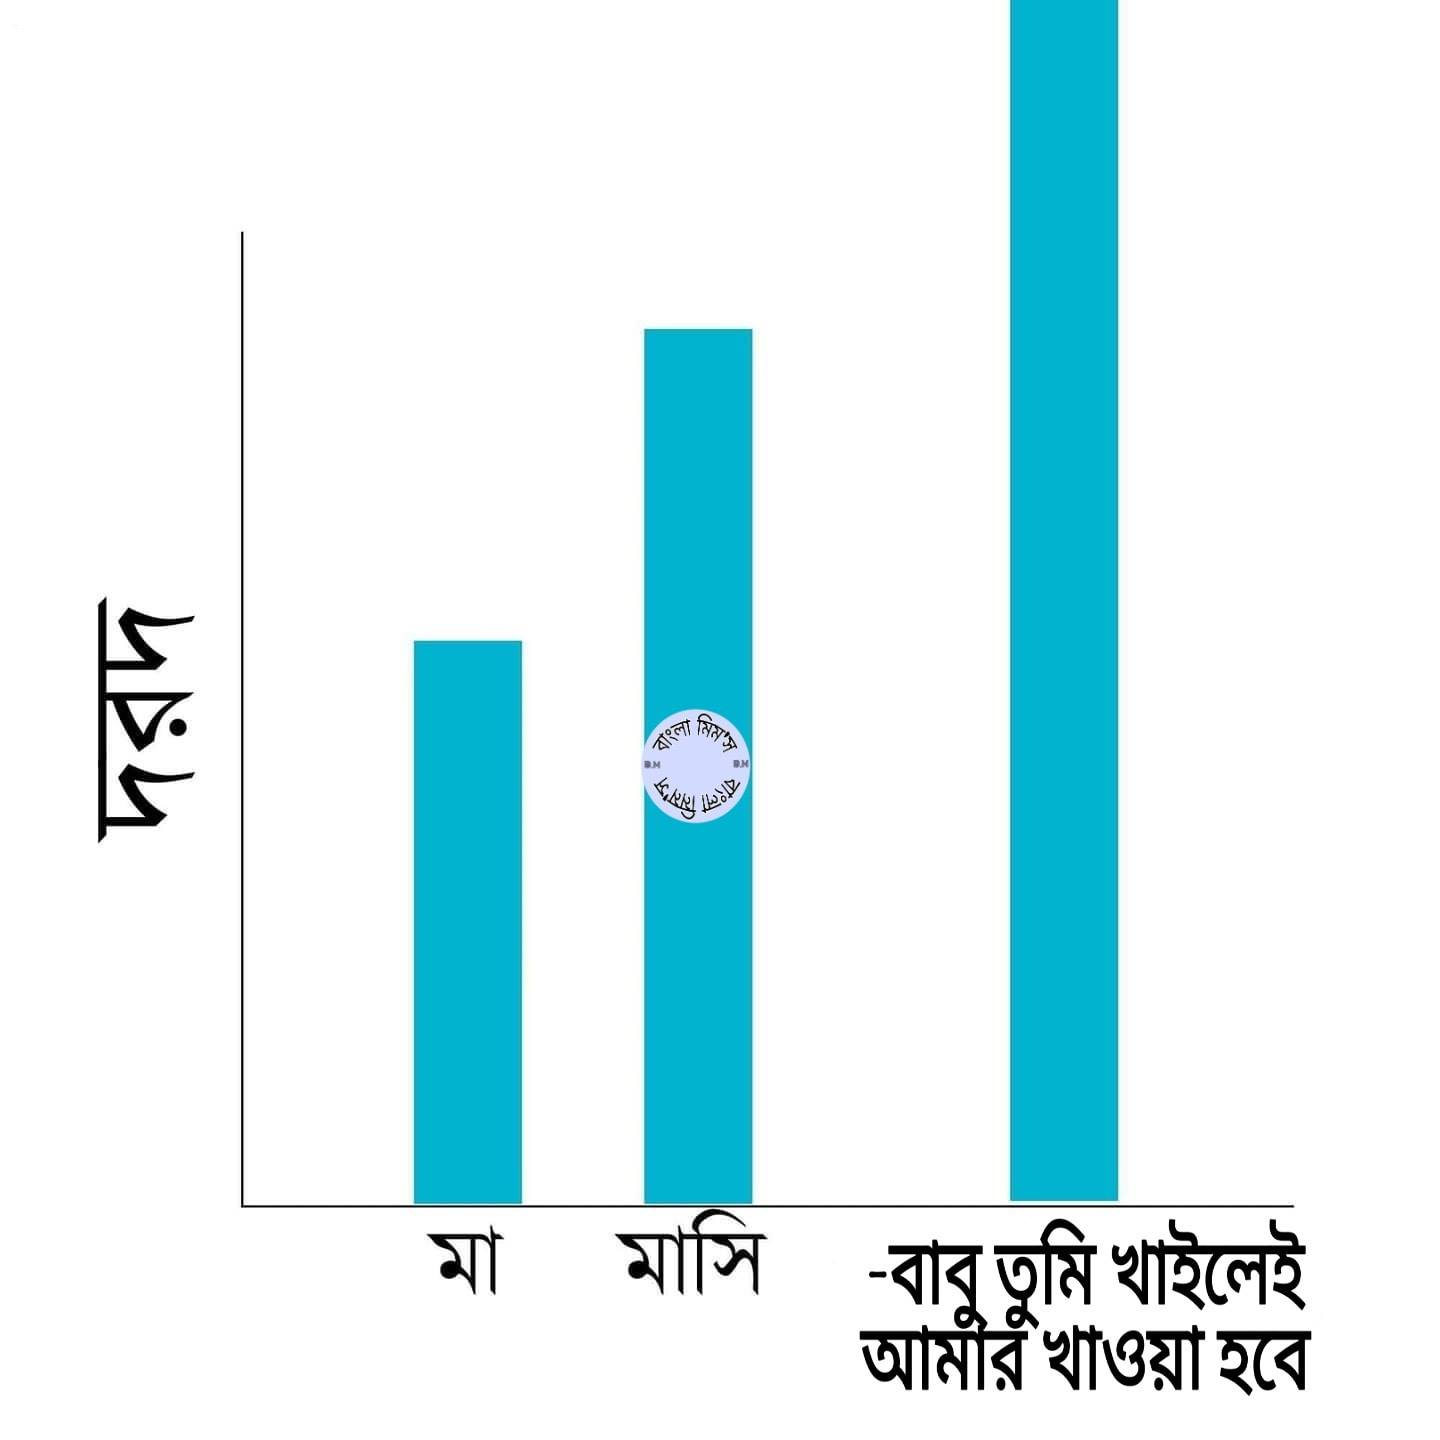
Caption: দরদ      মা     মাসি     -বাবু তুমি খাইলেই আমার খাওয়া হবে
Label: non-hate